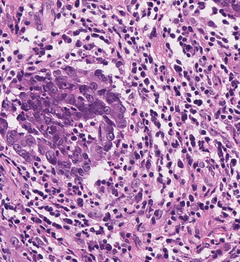
Tumor epithelial tissue: yes
Tumor-associated stroma tissue: yes
Normal tissue: no